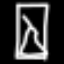
Label: hourglass